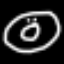
Label: donut